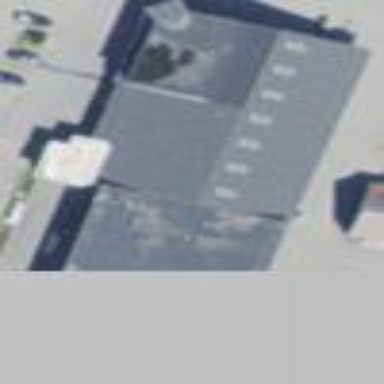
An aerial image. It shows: Hardware shop inside building.